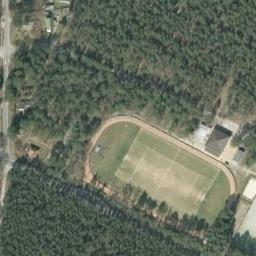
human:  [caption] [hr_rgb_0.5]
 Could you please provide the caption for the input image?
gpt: The ground track field is surrounded by a forest and a pavilion beside .

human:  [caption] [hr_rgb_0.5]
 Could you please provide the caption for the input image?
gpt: There is a building on the left of the track .

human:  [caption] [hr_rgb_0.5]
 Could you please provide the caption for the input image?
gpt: There are numerous trees near the ground track field .

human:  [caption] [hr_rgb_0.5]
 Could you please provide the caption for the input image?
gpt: The track and field is surrounded by forest, Next to the building .

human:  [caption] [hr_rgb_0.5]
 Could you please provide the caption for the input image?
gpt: A ground track field with a yellow track and many trees around .